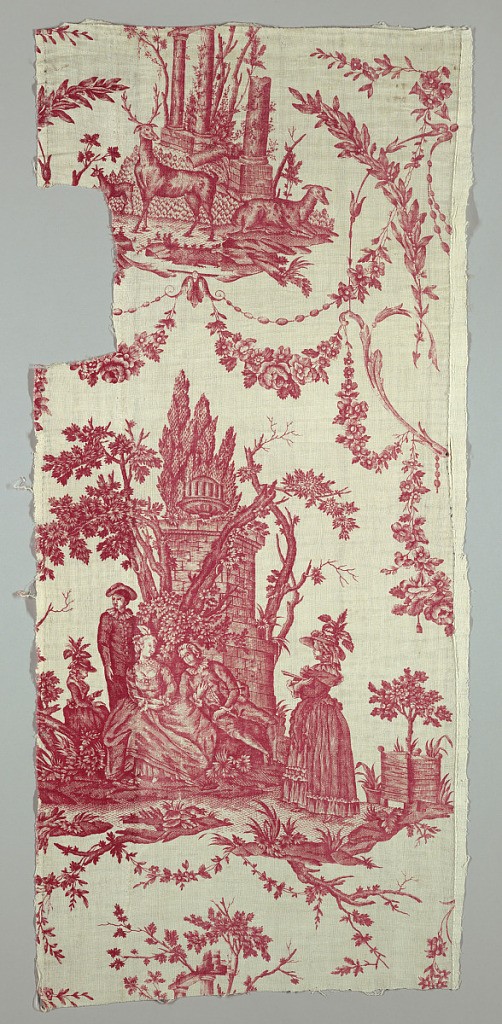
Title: Fragment
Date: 1788–1795
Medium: cotton Technique: printed by engraved copper plate on plain weave
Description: Textile printed in red on white showing one repeat of the design
Fragment with red printed on white showing a group of figures including Pierrot in front of ruined architecture. Floral garlands hang overhead.